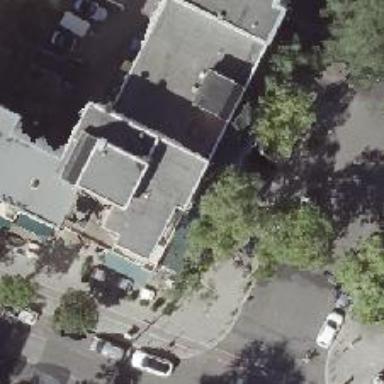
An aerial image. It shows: Restaurant.